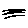
Label: line